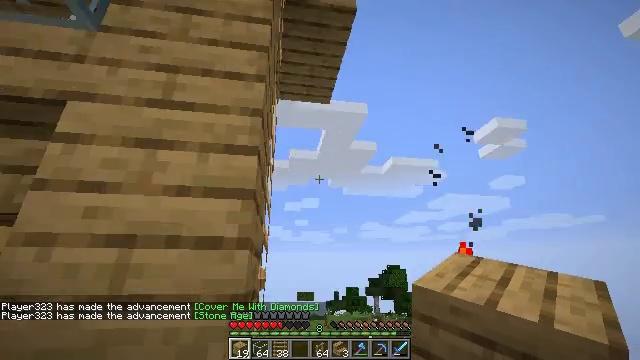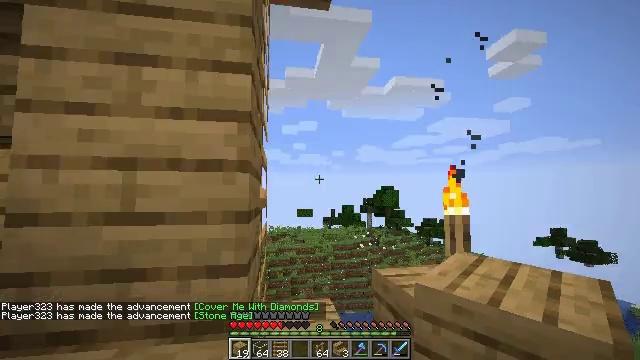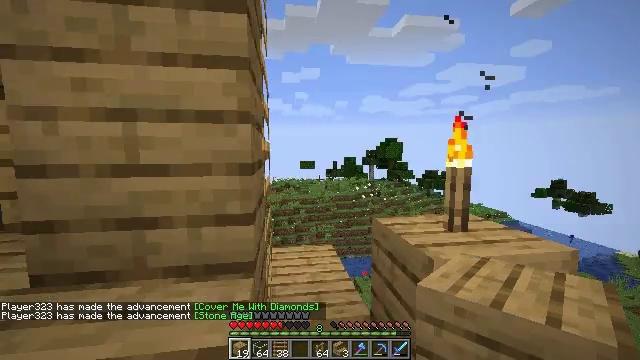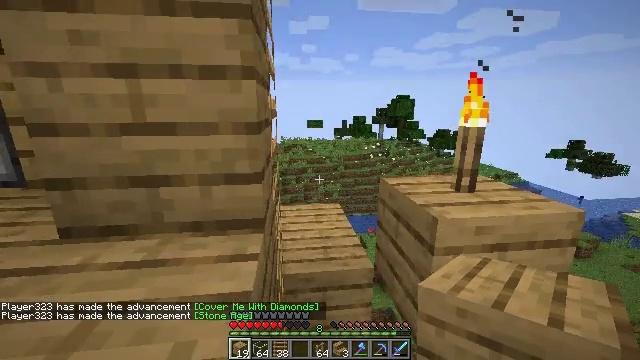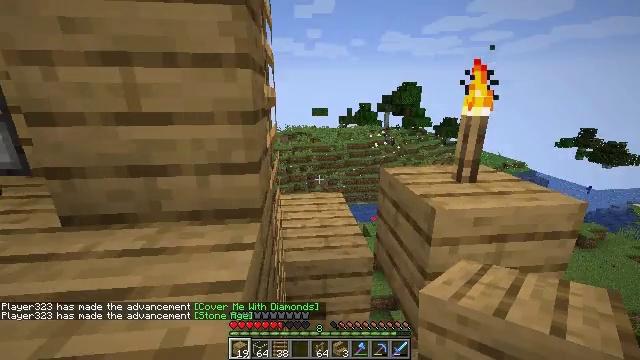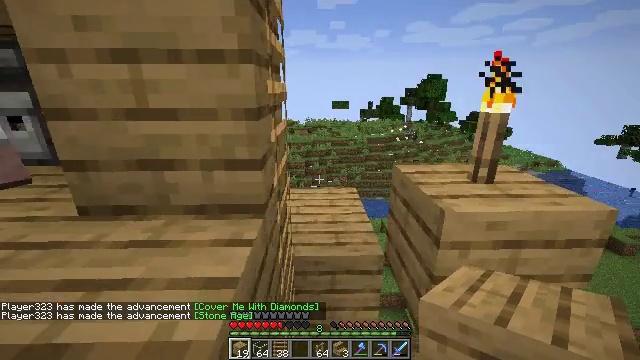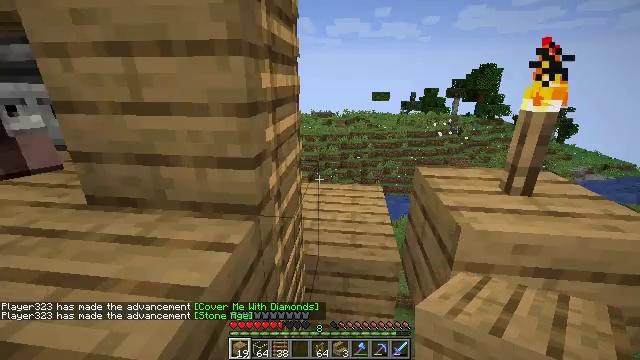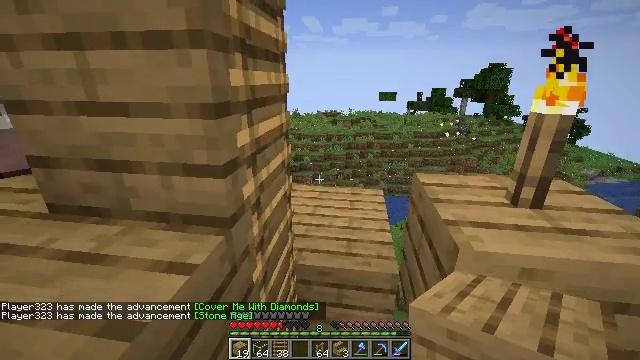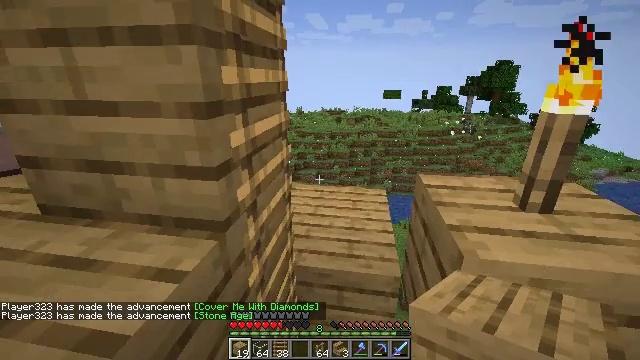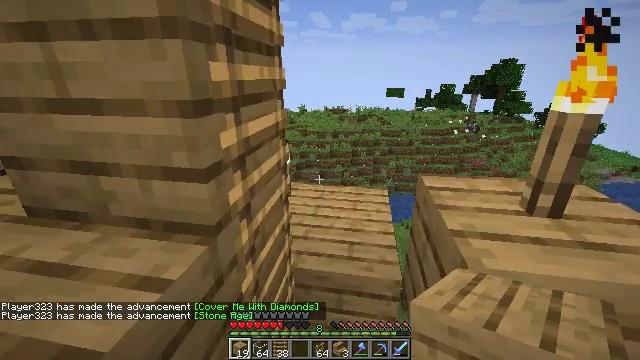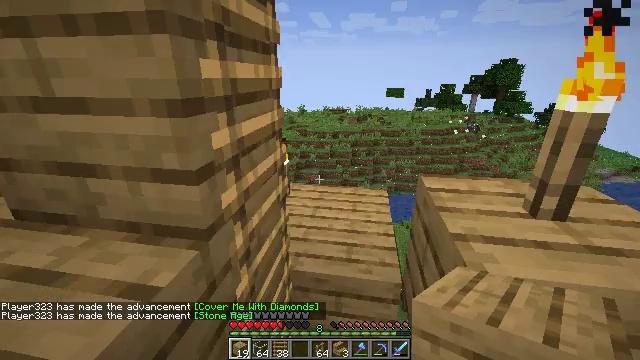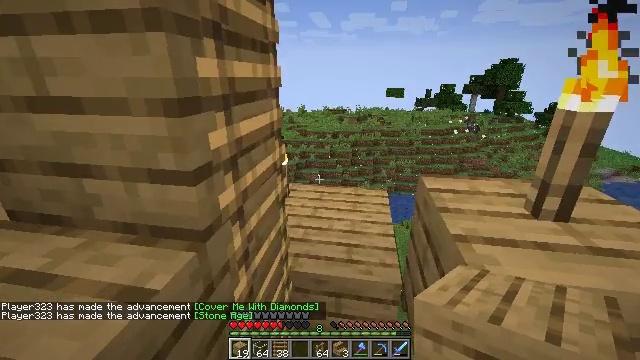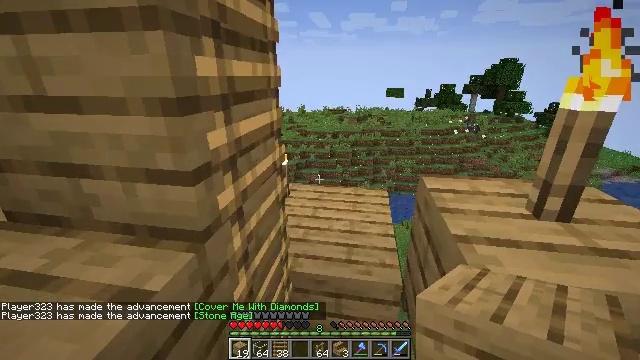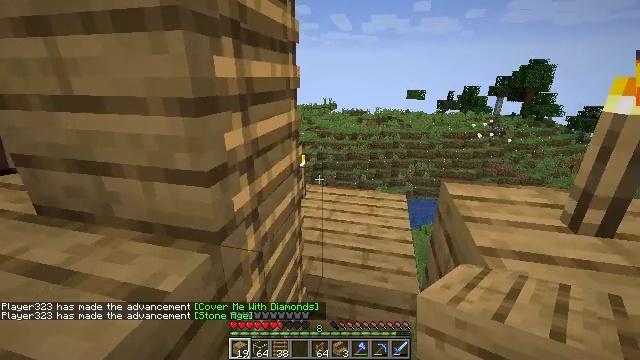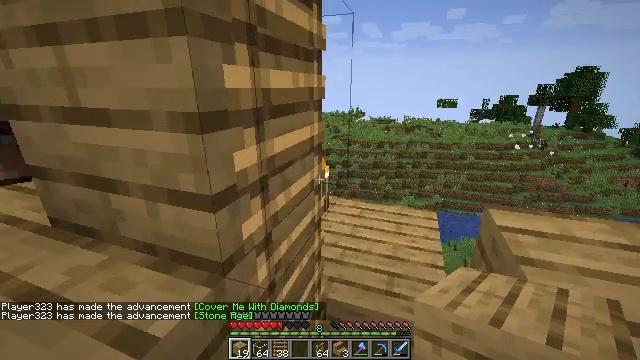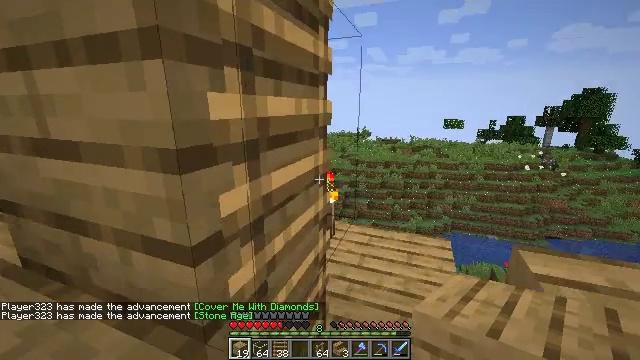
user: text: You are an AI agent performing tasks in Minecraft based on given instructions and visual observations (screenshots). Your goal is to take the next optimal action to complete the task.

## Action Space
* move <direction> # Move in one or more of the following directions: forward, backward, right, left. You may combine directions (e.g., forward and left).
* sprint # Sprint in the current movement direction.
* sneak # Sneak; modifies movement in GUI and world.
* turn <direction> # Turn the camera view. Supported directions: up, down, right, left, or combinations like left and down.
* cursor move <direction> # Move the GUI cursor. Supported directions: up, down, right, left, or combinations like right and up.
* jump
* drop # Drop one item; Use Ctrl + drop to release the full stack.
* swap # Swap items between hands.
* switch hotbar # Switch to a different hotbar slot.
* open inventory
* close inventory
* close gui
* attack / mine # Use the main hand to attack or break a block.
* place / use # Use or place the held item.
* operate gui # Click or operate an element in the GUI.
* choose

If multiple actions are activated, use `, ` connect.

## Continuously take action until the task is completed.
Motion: motion action
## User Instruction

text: Attack the oak stairs to recycle them.
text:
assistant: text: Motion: turn down
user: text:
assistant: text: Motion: turn down
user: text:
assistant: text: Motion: move forward, turn left and down
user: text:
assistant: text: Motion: move forward and move right, turn left and down
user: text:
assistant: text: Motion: move forward and move right, turn left and down
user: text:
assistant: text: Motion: move forward and move right, turn left and down
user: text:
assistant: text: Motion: move forward, turn left
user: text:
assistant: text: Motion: no_op
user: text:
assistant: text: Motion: no_op
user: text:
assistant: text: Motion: no_op
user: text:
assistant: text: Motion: no_op
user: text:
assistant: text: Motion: no_op
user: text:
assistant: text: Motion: move forward, turn left
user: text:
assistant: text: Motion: move forward, turn left and up
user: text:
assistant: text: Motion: move forward, turn left and up
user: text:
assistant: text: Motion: move forward, turn up
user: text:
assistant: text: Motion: turn up
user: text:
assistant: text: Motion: turn left and up
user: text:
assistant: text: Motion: turn left and up
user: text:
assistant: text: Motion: turn left and up
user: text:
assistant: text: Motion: turn left and up
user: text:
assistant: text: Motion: move forward, turn left and up
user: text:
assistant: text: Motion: move forward, turn up
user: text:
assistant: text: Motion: move forward, turn right
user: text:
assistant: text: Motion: move forward
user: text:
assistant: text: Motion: move forward, jump
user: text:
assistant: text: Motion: move forward, jump
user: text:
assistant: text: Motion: move forward, jump
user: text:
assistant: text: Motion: move forward, turn left and up, jump
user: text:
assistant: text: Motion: move forward, turn left, jump